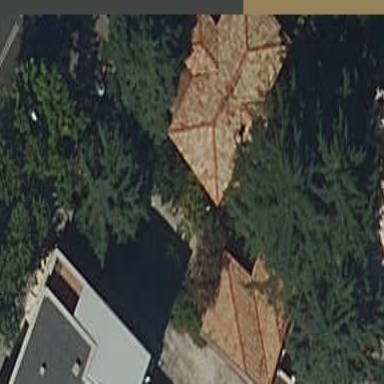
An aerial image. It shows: Simple house.